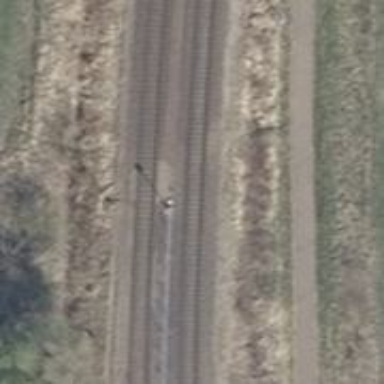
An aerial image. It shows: Railway siding for service.